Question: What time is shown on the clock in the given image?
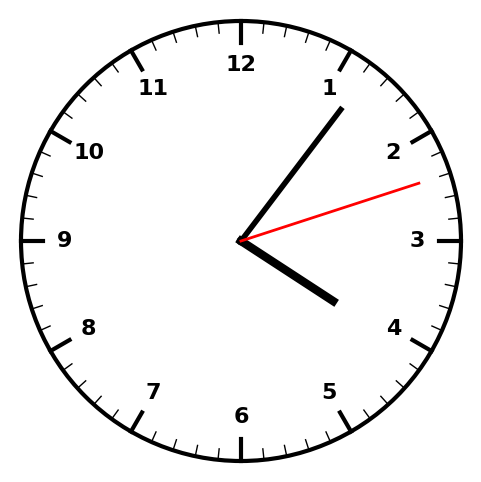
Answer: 04:06:12